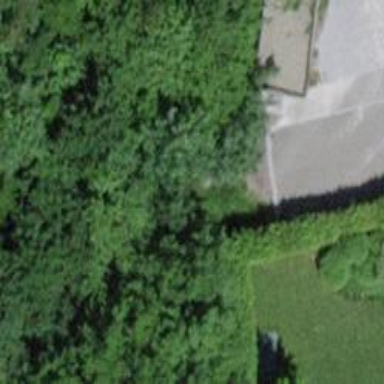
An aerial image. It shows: Hedge acting as barrier.